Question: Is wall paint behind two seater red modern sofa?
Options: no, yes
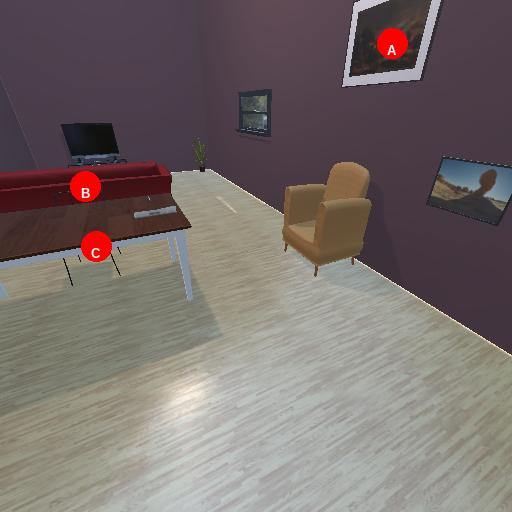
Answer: no